Field crop: maize
Growth stage: 2
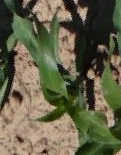
Species: maize